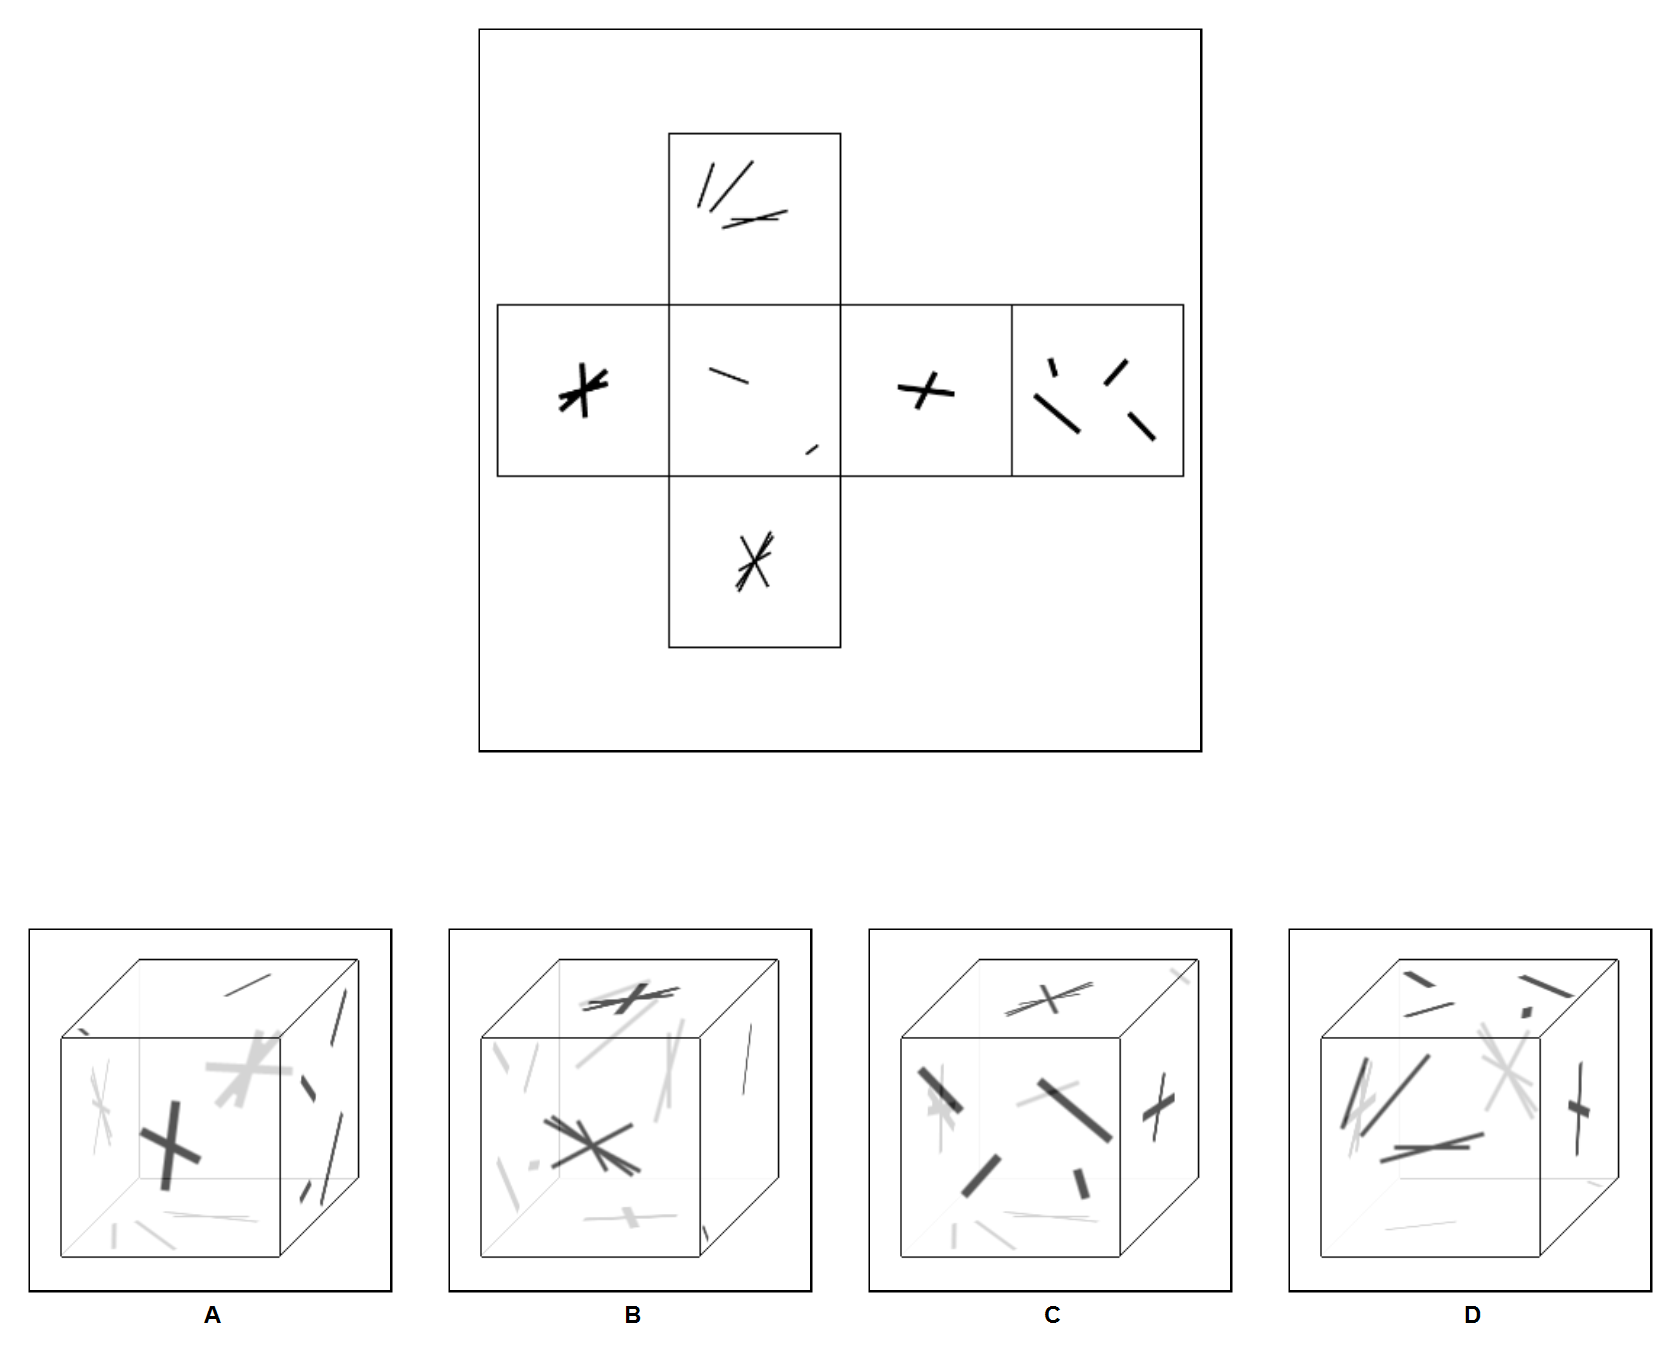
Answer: A